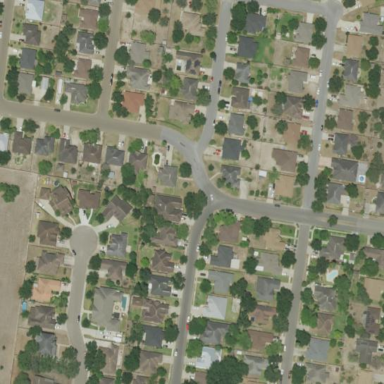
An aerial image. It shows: Residential area within neighborhood.